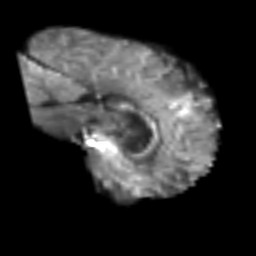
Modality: T2w
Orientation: sagittal
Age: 50
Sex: male
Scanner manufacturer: siemens
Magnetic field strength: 3 T
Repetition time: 6.1 s
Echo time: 0.101 s